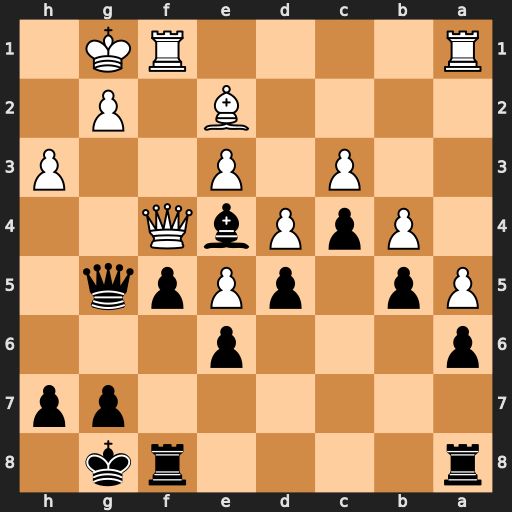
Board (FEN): r4rk1/6pp/p3p3/Pp1pPpq1/1PpPbQ2/2P1P2P/4B1P1/R4RK1
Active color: b
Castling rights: -
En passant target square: -
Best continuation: Qxg2#